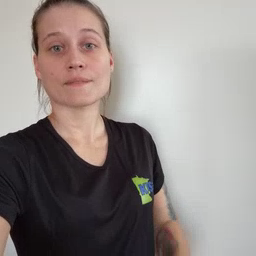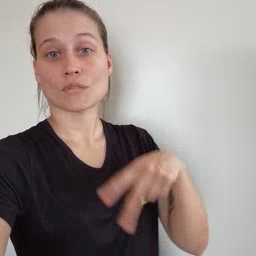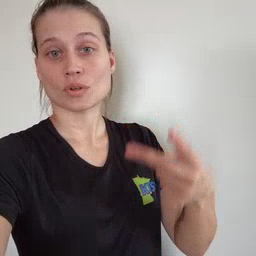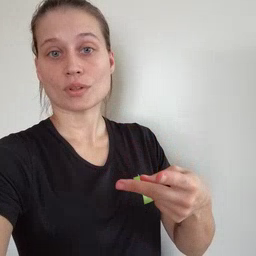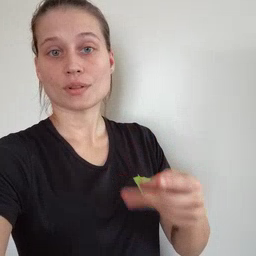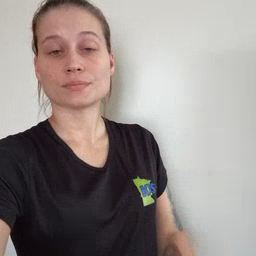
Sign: fall